Question: I want to display an image as an overlay to MKMapView.
The image is displayed, but the problem is it does not fit the visible rect of the mkmapview, it is showing 4 images instead of one.
How do I fix it.
screenshot of the image

'''
- (void)drawMapRect:(MKMapRect)mapRect zoomScale:(MKZoomScale)zoomScale inContext:(CGContextRef)context {
'''
UIGraphicsPushContext(context);
'''
CGRect rect=[self rectForMapRect:mapRect];
NSLog(@"rect width:%f height:%f",rect.size.width,rect.size.height);
[scaledImage drawInRect:[self rectForMapRect:mapRect] blendMode:kCGBlendModeNormal alpha:1.0];
//[scaledImage drawInRect:CGRectMake(0, 0, 320, 367) blendMode:kCGBlendModeOverlay alpha:.07];
UIGraphicsPopContext();
'''
}
even I tried resize of image but no use..
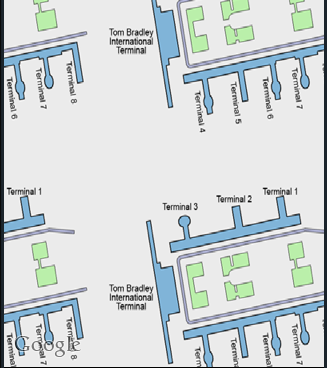
Answer: I solved my issue as follows,
Actually,I added overlayview to mapview before setting the region to mapview,
If i added overlay view after region of the mapview is set, it works fine and showed single image.
'''
[self.myMapView setRegion:aRegion animated:YES];
[self.myMapView addOverlay:customoverlay];
'''